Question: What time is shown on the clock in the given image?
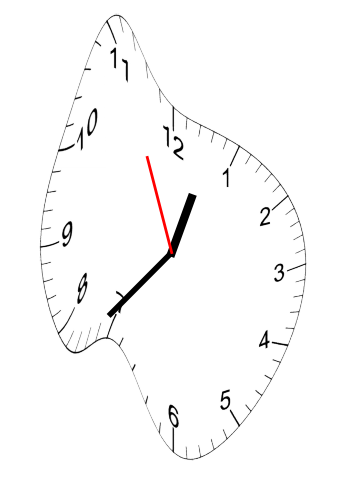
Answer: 12:36:56